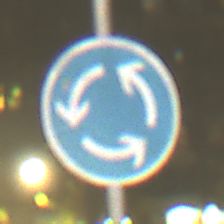
Verkehrszeichen: Kreisverkehr
Umgebung: Outdoor, Urban
Tageszeit: Night
Wetter: Clear
Licht: Artificial
Jahreszeit: NotSpecified
Kontrast: HighContrast